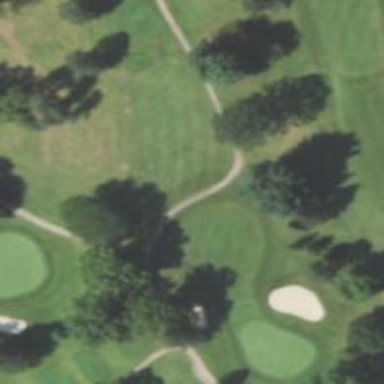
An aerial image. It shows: Path for both road and golf.